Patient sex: F
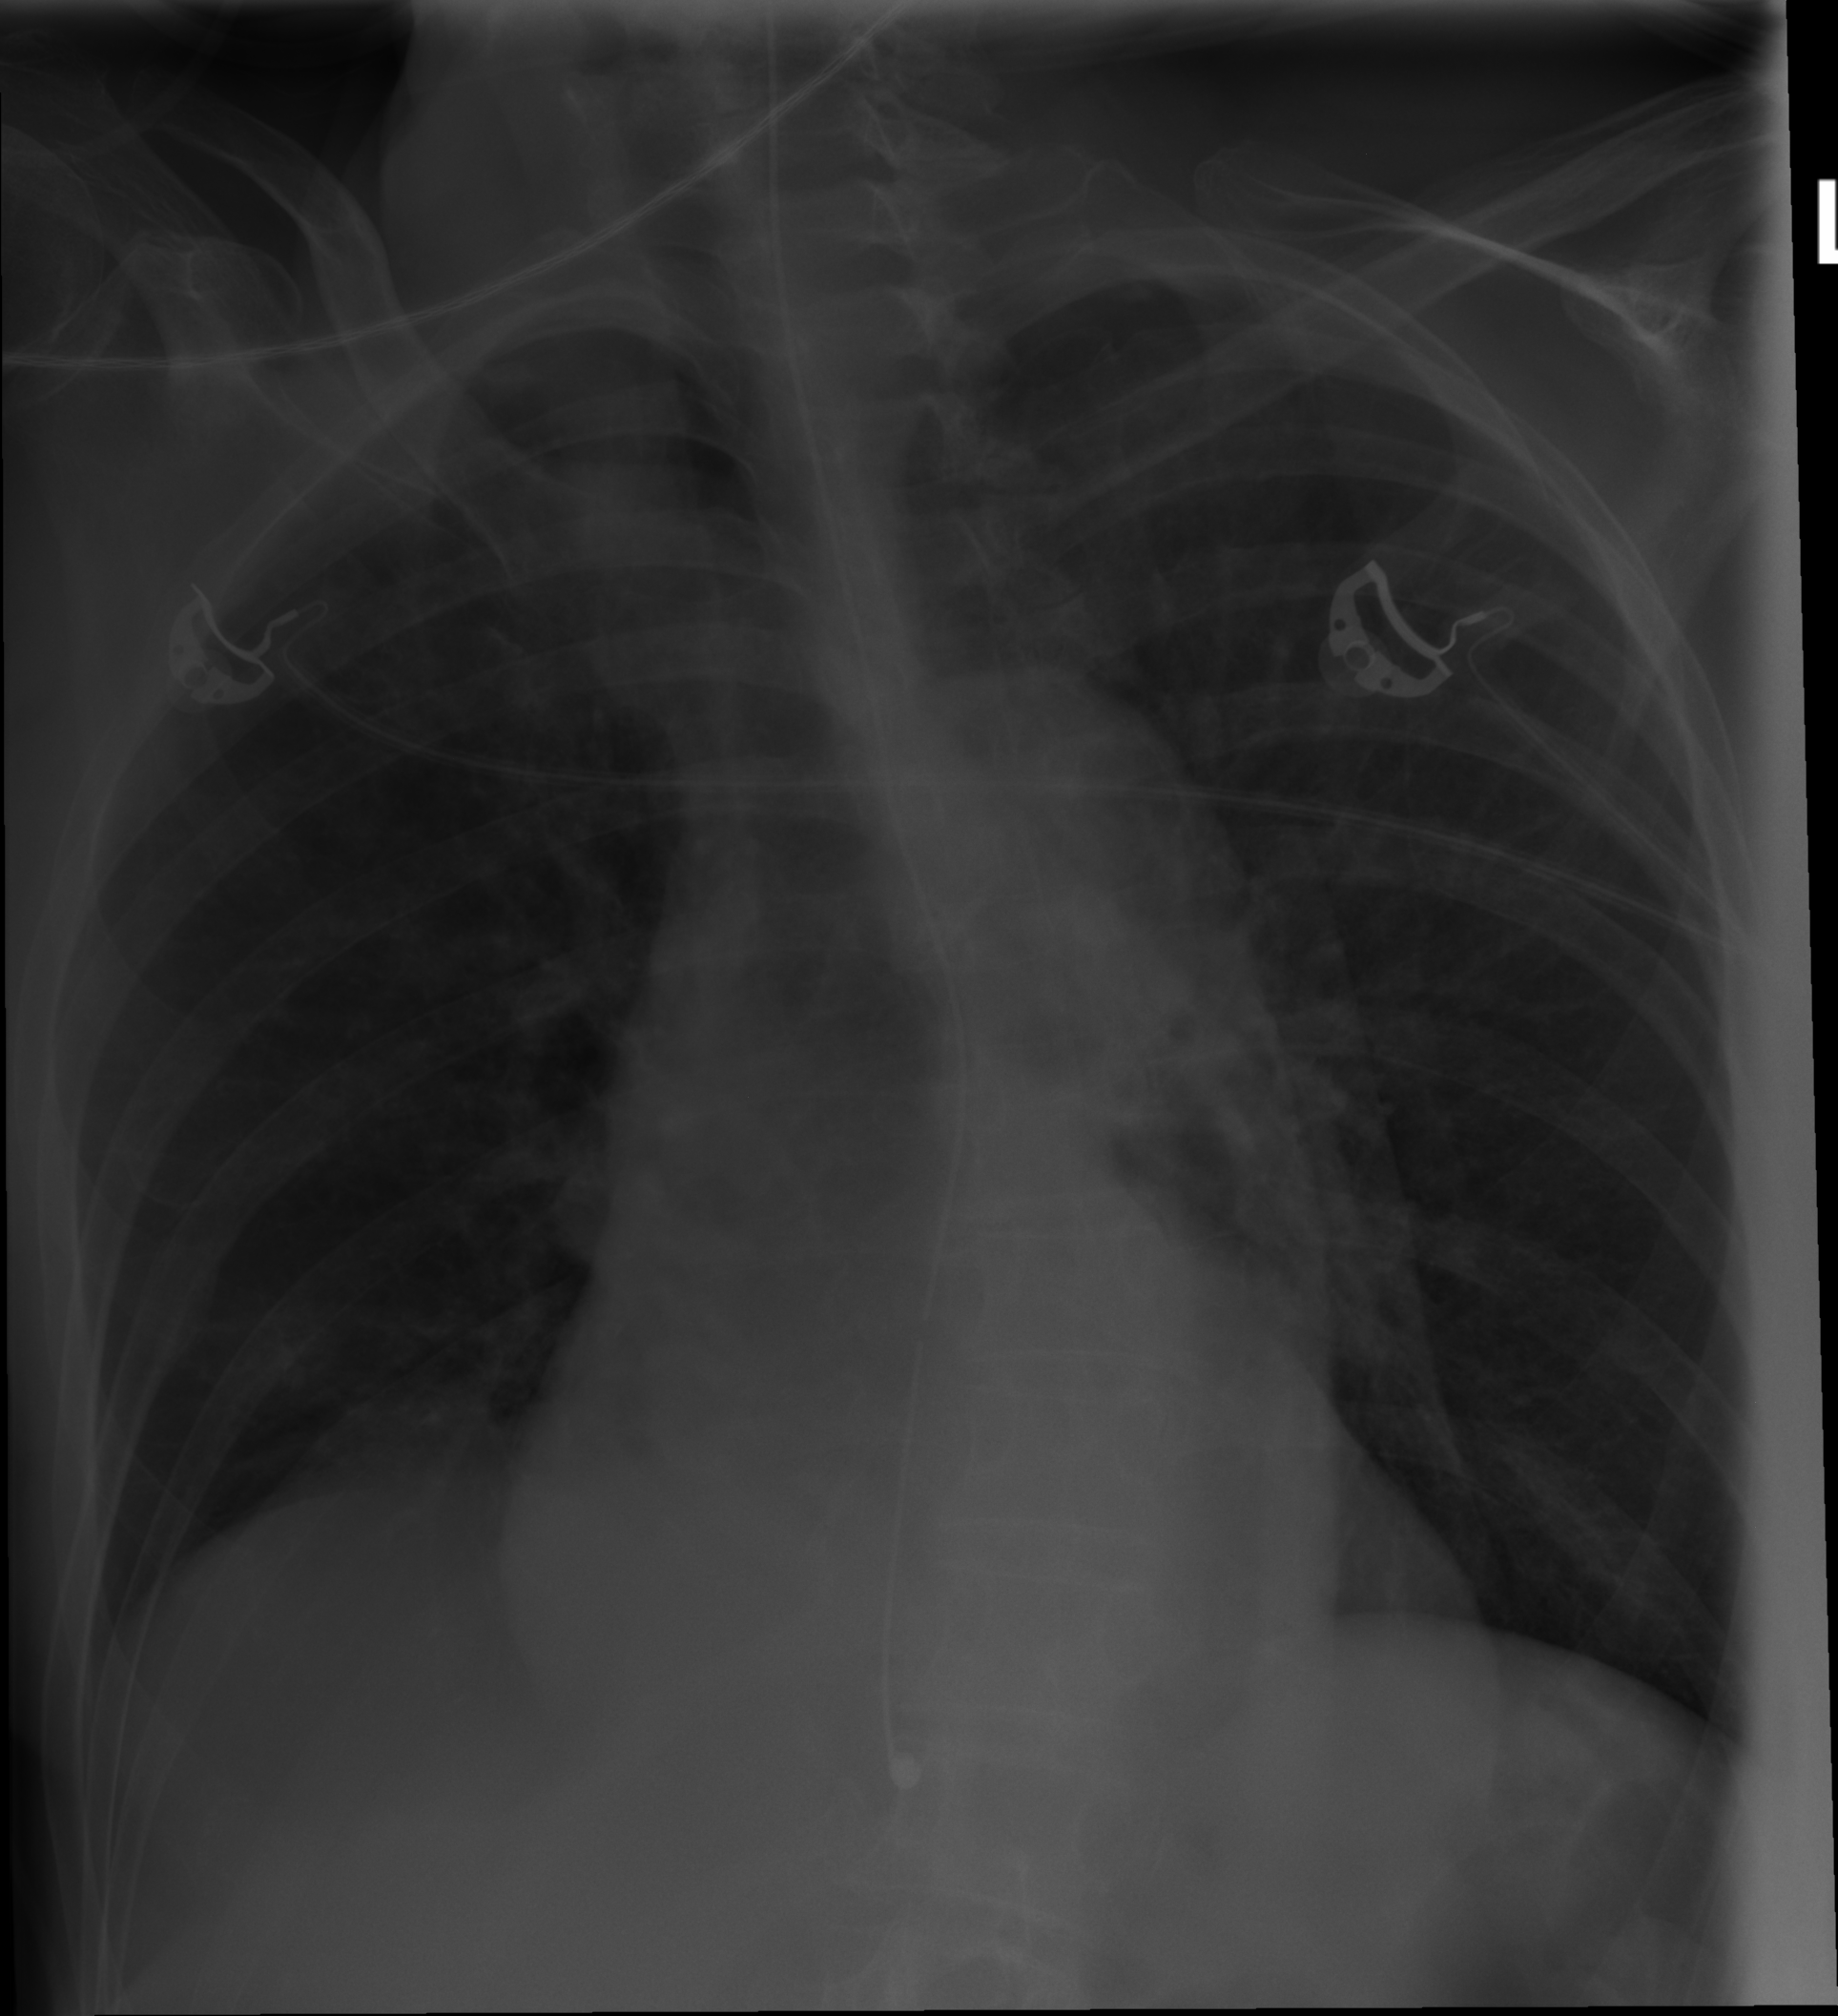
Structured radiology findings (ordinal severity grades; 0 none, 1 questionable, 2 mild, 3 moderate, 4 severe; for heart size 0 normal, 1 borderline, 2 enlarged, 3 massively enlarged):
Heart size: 2
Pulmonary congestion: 0
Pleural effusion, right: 0
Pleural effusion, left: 0
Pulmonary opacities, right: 0
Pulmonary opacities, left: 1
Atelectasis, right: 0
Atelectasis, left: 0